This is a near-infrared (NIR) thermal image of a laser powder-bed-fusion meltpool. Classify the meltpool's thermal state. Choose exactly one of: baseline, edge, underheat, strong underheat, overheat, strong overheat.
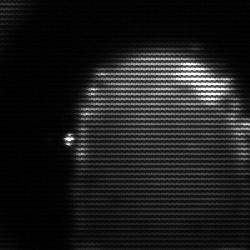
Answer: baseline